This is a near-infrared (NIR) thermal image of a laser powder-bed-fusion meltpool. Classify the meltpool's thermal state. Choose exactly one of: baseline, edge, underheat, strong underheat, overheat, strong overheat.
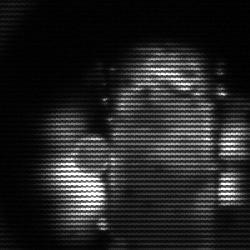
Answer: strong underheat